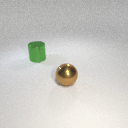
large green metal cylinder behind large brown metal sphere